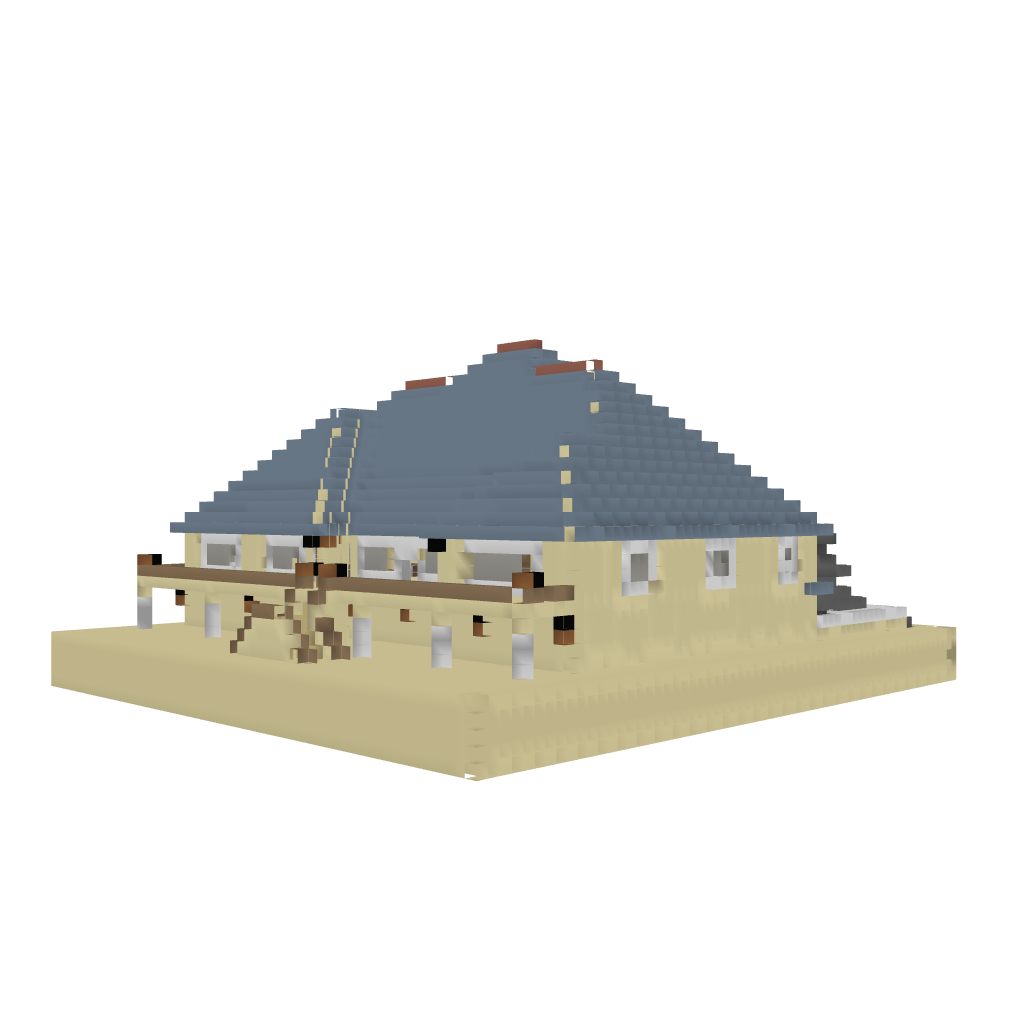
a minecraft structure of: My Villa